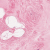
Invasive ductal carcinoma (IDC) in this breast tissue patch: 0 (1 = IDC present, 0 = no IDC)